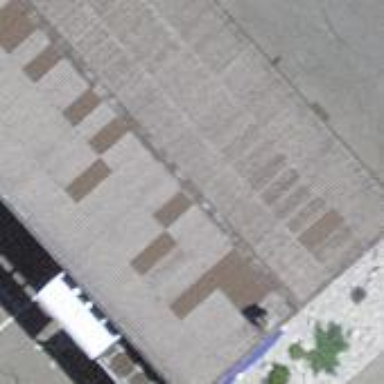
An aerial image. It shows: Car repair shop.